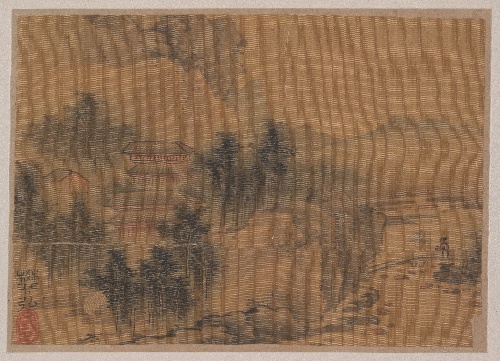
Artist: Fan Hong
Object type: Album leaf
Classification: Paintings
Medium: Miniature from album of eleven paintings; ink and color on silk
Culture: China
Period: Ming dynasty (?) (1368–1644)
Dimensions: 5 x 6 3/4 in. (12.7 x 17.1 cm)
Department: Asian Art
Credit line: Rogers Fund, 1942
Accession year: 1942
Repository: Metropolitan Museum of Art, New York, NY
Tags: Bridges|Landscapes